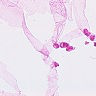
Metastatic tissue present: no